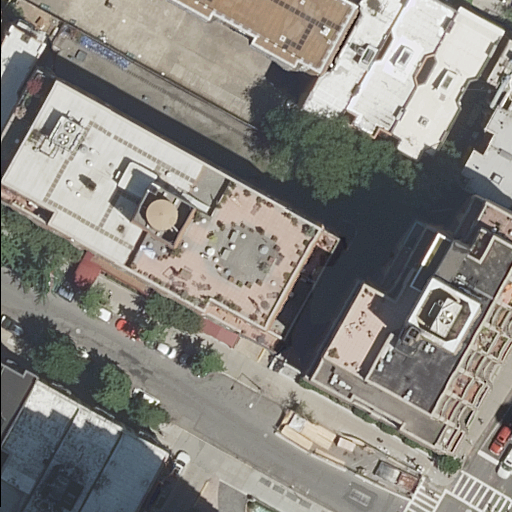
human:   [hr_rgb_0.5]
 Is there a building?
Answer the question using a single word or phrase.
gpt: yes

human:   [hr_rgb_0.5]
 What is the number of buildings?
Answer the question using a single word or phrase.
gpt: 14

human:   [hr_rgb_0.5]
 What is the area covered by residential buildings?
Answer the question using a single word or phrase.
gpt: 4891m2

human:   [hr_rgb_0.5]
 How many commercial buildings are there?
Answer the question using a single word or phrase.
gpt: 0

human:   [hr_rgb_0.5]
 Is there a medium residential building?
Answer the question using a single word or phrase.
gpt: yes

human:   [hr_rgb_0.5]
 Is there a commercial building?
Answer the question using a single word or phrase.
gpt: no

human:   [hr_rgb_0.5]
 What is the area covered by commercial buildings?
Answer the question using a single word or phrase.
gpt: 0m2

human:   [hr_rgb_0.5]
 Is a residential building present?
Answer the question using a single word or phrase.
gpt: yes

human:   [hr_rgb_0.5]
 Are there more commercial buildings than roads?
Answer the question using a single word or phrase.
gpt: no

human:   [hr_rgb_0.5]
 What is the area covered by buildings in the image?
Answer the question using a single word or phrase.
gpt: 4891m2

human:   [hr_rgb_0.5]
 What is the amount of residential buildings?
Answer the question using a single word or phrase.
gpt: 14

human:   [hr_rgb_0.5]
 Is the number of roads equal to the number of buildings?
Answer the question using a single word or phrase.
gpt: no

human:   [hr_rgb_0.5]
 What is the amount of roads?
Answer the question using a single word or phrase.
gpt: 1

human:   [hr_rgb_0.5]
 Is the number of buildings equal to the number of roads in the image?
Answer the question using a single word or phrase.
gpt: no

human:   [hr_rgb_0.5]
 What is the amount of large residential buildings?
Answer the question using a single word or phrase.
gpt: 3

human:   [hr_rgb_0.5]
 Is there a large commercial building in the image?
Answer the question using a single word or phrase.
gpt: no

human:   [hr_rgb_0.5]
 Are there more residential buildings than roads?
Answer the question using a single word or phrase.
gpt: yes

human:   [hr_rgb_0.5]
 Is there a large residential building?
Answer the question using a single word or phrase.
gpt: yes

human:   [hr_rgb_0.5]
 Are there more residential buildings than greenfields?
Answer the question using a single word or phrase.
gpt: yes

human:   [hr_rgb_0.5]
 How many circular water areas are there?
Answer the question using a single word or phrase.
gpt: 0

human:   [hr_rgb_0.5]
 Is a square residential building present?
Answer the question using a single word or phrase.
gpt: no

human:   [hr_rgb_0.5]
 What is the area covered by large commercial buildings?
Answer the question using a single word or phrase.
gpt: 0m2

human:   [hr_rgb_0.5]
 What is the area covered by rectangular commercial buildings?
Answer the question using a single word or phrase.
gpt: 0m2

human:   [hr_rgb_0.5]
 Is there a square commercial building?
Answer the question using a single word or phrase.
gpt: no

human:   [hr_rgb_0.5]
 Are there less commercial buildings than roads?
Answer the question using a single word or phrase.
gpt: yes

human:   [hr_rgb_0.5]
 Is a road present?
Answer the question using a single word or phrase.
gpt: yes

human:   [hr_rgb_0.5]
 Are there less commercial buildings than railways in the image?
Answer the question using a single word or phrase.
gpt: no

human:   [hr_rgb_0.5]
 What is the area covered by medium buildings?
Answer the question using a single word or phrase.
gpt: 1025m2

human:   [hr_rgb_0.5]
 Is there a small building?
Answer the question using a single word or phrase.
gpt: yes

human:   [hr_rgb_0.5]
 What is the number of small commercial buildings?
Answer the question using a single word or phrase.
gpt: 0

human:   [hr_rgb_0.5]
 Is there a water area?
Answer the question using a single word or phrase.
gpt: no

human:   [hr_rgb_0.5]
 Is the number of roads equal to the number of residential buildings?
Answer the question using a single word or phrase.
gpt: no

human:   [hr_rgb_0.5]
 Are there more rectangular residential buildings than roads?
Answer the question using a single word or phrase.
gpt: yes

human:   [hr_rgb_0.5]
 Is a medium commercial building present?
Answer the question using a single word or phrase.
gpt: no

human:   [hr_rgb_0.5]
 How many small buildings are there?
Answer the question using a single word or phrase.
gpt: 7

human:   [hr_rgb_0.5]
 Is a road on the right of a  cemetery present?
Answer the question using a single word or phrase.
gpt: no

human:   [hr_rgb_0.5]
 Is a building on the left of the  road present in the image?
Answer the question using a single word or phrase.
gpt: yes

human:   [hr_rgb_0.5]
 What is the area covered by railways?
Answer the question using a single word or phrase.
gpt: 0m2

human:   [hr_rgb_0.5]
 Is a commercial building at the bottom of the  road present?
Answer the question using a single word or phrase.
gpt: no

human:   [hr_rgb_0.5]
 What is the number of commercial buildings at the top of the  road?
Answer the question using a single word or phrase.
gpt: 0

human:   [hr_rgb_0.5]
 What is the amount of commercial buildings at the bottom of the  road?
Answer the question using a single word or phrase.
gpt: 0

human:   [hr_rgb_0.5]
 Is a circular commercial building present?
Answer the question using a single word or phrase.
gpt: no

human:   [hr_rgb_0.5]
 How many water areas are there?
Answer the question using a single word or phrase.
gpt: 0

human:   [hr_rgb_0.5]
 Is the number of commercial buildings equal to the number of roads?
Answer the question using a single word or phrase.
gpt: no

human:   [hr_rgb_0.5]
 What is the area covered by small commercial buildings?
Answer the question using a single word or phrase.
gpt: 0m2

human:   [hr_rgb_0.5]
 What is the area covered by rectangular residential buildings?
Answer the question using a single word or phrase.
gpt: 1905m2

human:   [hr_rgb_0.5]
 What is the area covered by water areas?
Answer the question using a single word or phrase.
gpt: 0m2

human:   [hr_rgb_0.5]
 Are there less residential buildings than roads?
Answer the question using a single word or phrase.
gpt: no

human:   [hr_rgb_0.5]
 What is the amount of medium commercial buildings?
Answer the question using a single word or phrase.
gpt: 0

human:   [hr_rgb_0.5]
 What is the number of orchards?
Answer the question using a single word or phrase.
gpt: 0

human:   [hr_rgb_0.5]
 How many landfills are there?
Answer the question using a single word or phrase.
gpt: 0

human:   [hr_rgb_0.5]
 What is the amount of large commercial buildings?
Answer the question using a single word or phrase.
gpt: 0

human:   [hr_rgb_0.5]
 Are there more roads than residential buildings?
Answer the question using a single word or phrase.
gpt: no

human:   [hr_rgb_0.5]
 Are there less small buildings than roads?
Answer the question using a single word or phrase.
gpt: no

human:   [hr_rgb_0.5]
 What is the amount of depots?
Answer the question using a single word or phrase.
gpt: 0

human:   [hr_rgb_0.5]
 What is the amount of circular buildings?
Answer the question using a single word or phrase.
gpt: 0

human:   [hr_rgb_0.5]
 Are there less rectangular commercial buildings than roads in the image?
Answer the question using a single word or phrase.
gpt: yes

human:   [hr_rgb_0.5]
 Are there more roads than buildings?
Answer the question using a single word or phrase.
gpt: no

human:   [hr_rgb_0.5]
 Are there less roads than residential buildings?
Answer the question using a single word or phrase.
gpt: yes

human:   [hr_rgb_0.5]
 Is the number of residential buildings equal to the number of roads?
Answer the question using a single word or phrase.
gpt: no

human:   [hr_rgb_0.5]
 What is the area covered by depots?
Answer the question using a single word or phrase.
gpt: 0m2

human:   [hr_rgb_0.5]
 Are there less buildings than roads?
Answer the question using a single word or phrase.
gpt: no

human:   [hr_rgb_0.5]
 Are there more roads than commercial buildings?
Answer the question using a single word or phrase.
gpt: yes

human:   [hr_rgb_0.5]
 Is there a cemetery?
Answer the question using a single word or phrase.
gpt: no